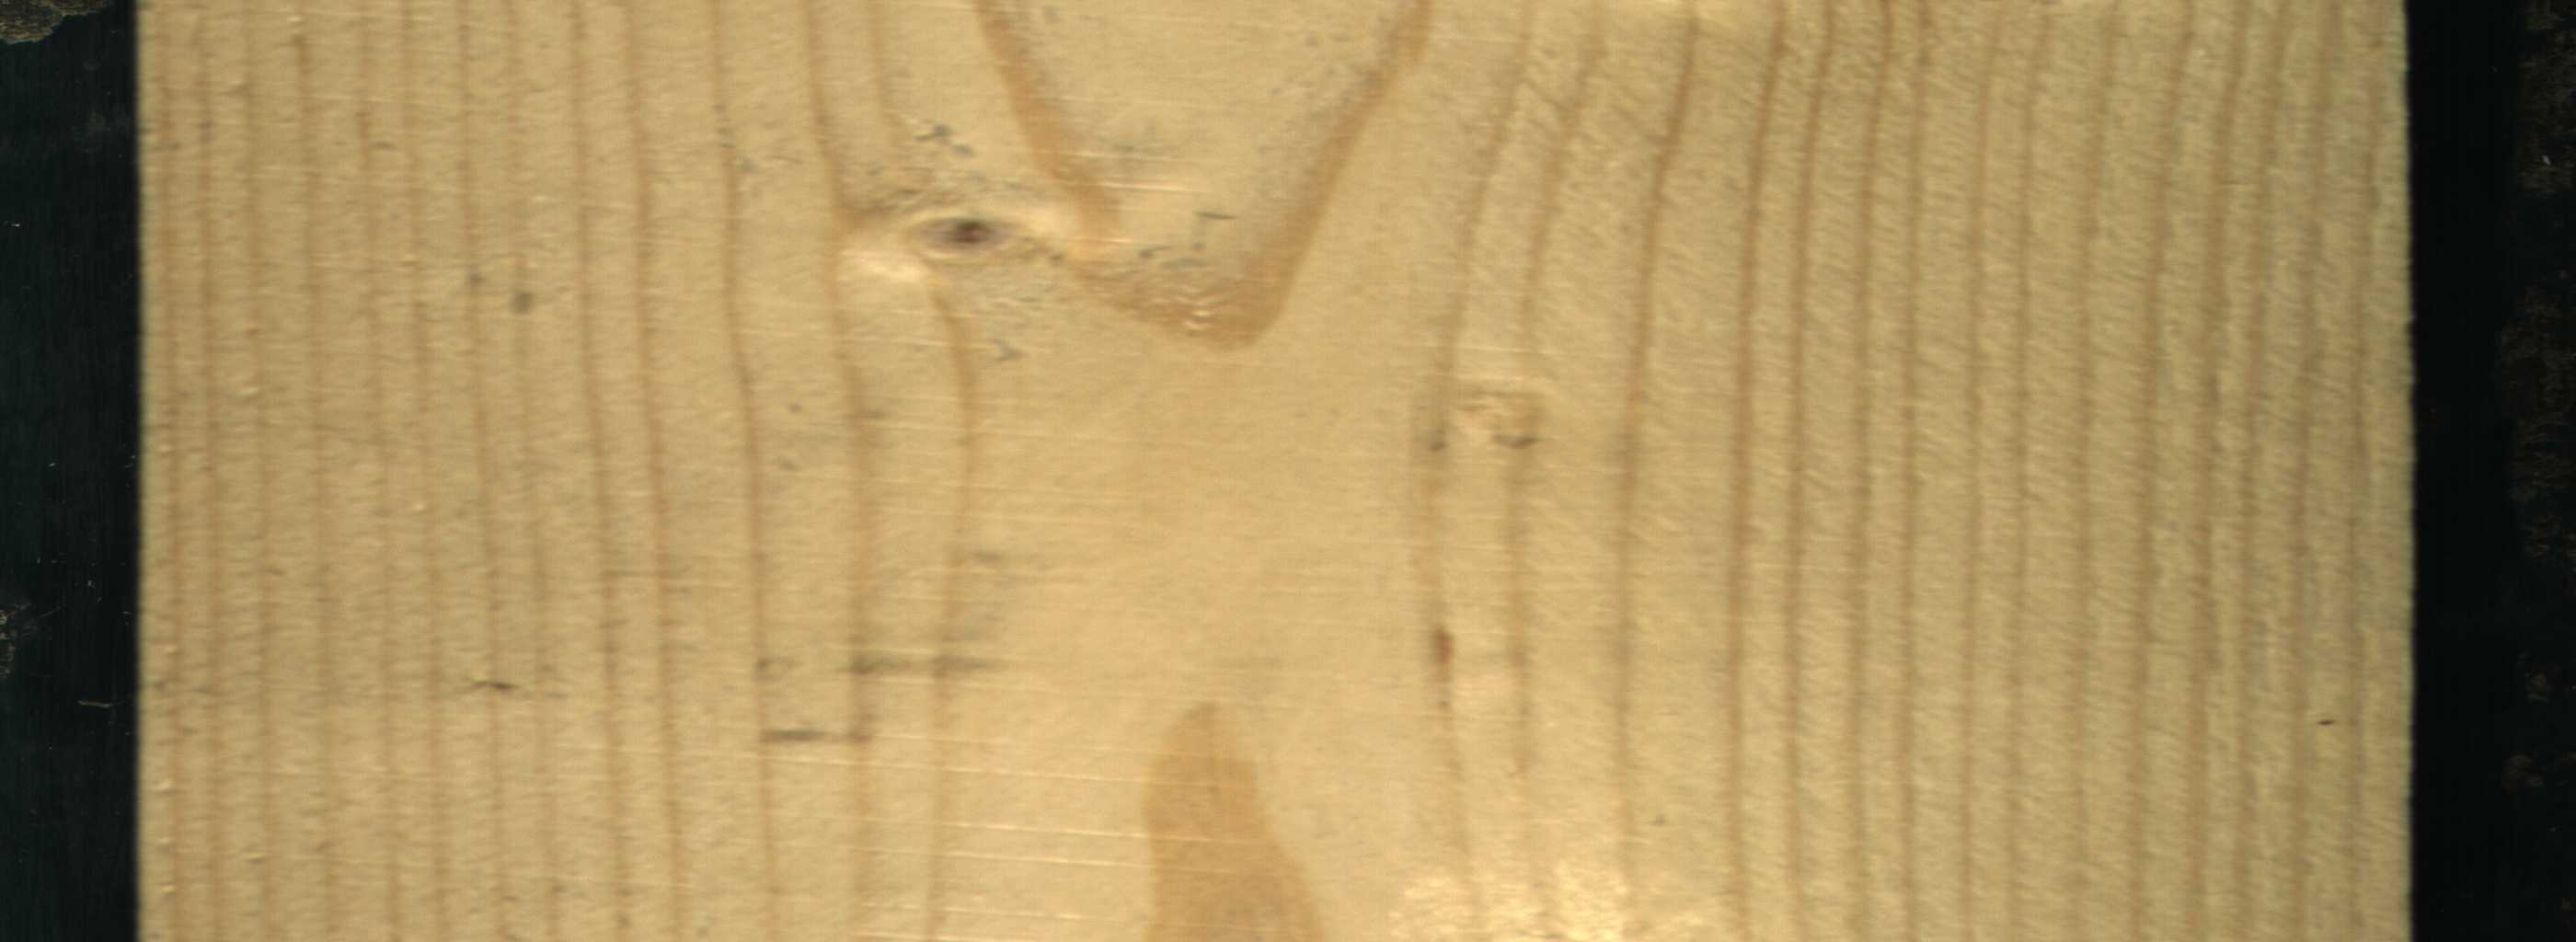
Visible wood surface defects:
Live_Knot